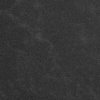
Atmospheric dust classification: dusty